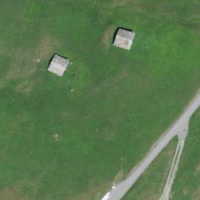
EUNIS habitat code: 24
Species observed at this site:
Bellis perennis